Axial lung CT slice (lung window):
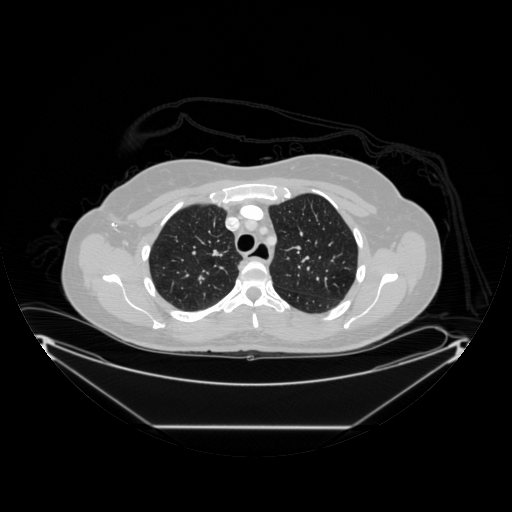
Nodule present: no